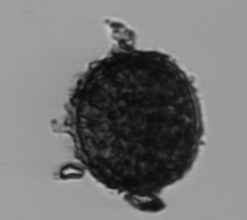
Label: Thalassiosira_TAG_external_detritus